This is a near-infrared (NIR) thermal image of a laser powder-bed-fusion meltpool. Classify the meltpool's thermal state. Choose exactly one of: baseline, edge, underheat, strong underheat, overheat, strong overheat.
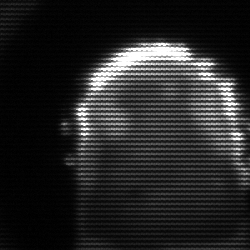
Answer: baseline